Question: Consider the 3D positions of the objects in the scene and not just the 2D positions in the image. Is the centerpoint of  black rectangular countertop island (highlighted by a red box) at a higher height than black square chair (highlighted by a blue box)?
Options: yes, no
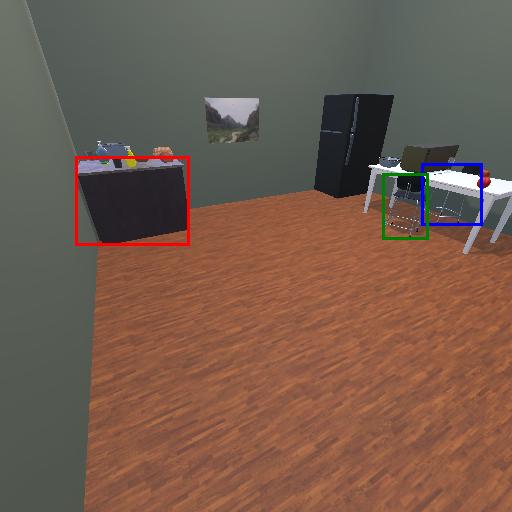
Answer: yes